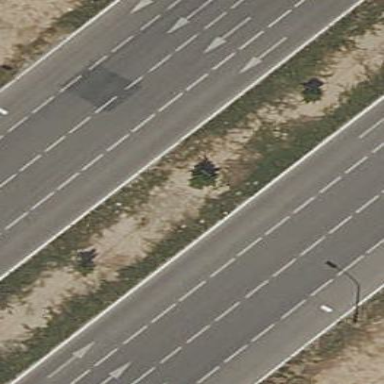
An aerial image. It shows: Kerb barrier surrounding grassy area.